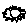
Label: sun